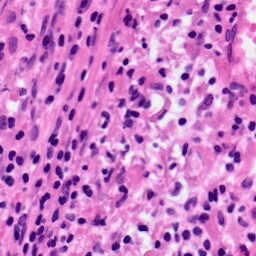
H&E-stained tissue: Lung